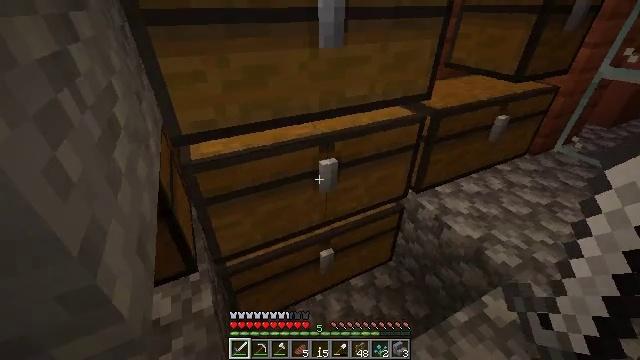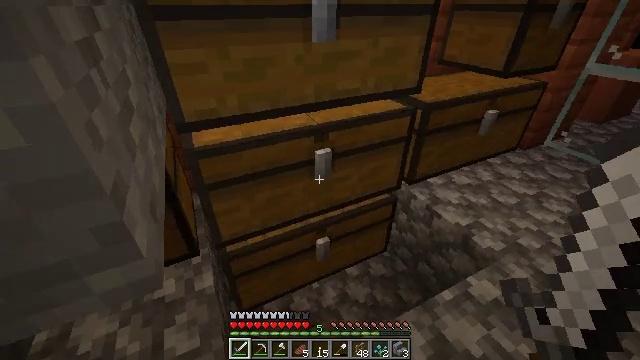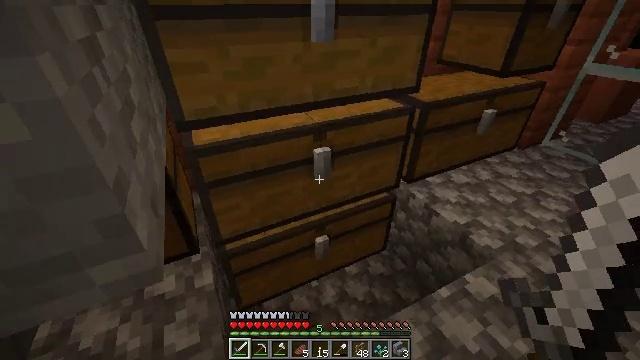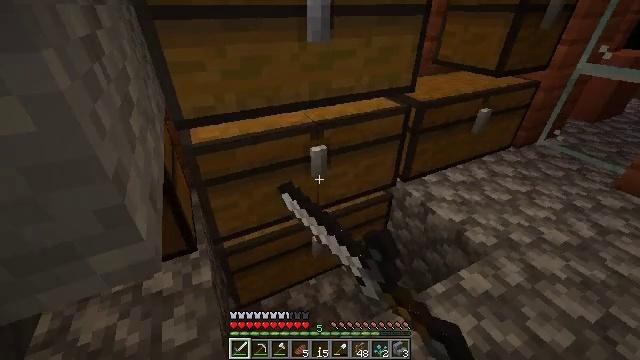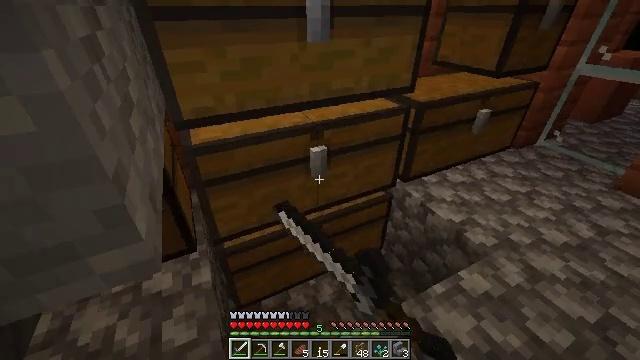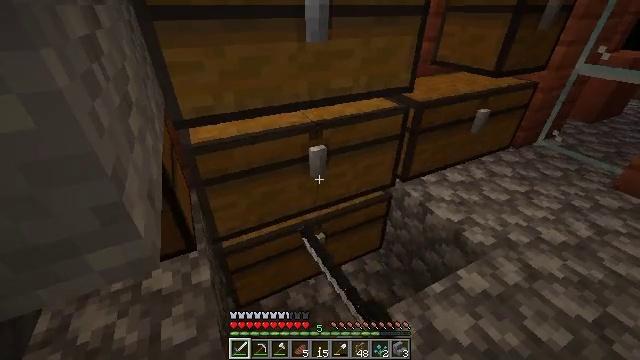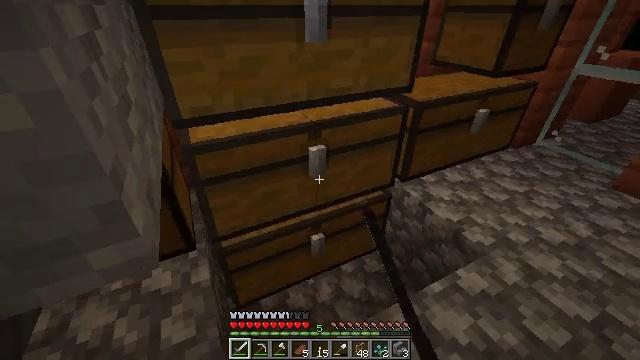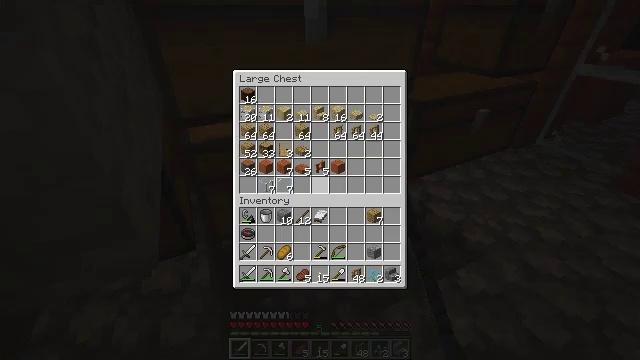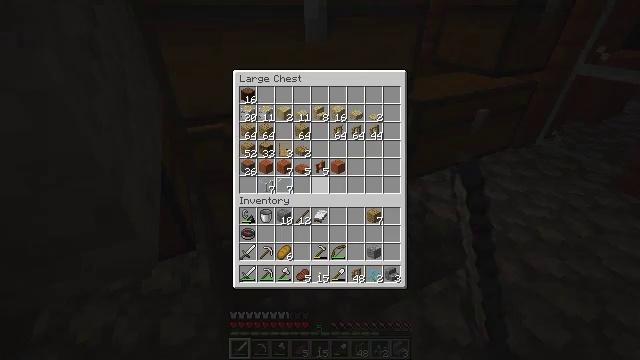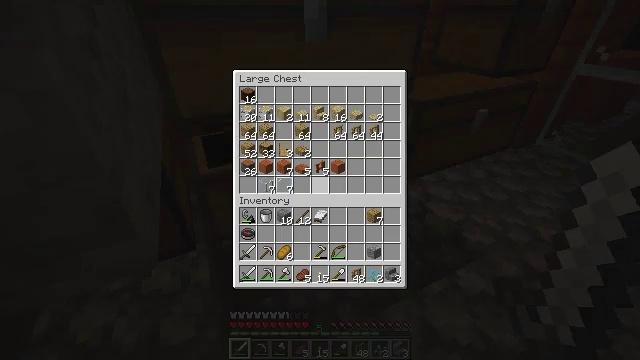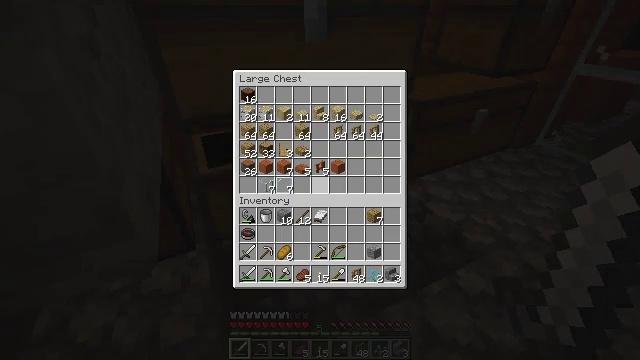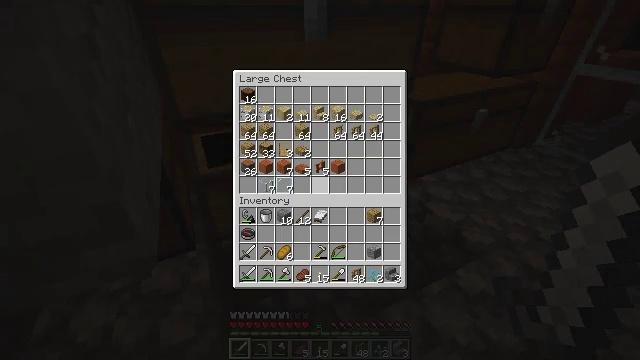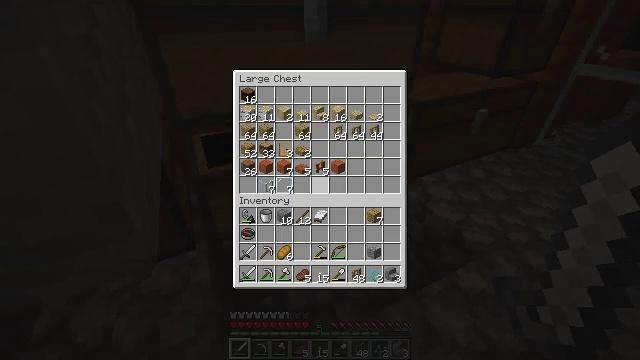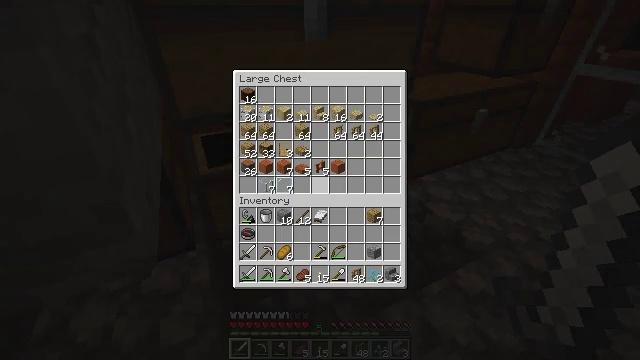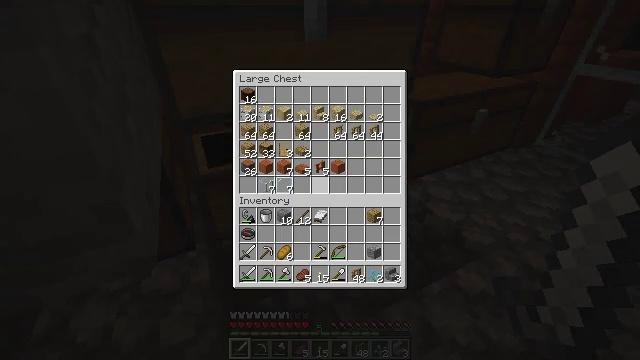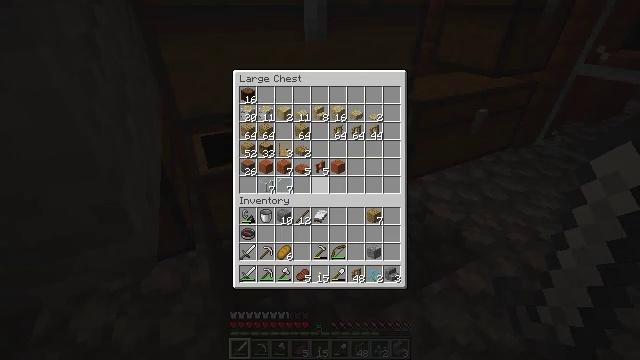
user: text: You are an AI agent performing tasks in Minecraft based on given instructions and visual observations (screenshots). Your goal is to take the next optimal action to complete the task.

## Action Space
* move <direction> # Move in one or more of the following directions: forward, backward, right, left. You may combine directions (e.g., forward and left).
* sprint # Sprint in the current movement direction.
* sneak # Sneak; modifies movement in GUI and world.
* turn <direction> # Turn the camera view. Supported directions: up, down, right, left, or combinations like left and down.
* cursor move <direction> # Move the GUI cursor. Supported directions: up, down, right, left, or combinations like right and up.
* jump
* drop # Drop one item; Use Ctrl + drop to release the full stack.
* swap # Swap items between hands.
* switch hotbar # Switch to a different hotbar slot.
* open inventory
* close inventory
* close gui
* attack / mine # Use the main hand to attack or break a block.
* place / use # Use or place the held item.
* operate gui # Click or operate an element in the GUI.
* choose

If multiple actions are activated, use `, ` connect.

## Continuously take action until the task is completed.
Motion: motion action
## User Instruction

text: Open the crafting grid to craft light blue dye.
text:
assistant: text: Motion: no_op
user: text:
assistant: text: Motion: use / place
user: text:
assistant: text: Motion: use / place
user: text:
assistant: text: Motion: use / place
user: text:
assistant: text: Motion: use / place
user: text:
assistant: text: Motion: no_op
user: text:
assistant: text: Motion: no_op
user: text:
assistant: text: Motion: no_op
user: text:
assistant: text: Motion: no_op
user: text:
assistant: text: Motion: no_op
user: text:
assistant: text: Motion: no_op
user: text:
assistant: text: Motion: no_op
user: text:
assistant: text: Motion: no_op
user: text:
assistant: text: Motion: no_op
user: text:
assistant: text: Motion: no_op
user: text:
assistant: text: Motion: no_op
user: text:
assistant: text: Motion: no_op
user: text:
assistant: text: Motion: no_op
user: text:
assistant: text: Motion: no_op
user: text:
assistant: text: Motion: no_op
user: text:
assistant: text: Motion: no_op
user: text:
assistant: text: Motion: no_op
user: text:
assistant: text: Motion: no_op
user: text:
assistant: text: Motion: no_op
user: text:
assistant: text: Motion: no_op
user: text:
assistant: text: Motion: no_op
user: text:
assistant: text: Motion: use / place
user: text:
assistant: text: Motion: use / place
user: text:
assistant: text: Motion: use / place
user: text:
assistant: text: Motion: use / place